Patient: sex F, age 59
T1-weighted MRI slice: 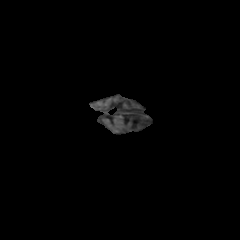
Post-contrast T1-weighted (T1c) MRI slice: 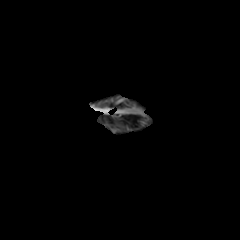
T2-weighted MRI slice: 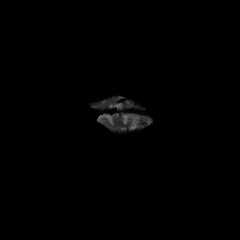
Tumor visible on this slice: no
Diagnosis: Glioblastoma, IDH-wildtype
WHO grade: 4